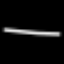
Label: line